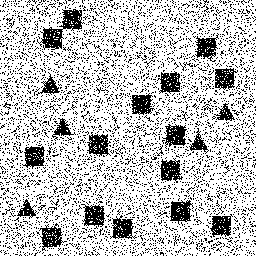
Squares: 15
Triangles: 5
Stars: 0
Total shapes: 20